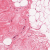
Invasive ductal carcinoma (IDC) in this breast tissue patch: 0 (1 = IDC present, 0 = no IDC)